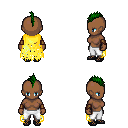
a pixel art fantasy rpg character, female body template, human, dark skin, yellow tattered cape, white pants, green mohawk hairstyle, cloth bracers, ghillies, four views (front, back, left, right), 2x2 character sprite sheet, small pixel art, hard edges, no anti-aliasing